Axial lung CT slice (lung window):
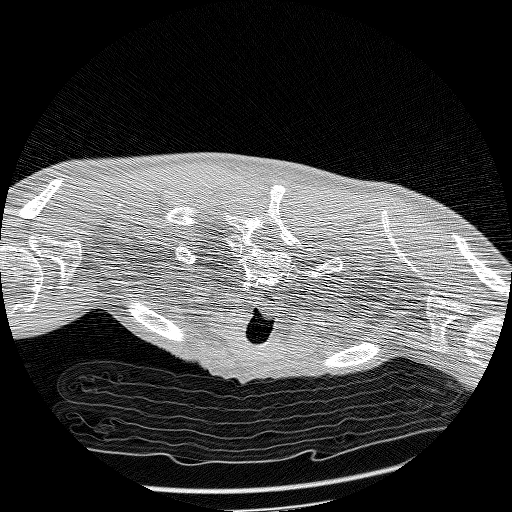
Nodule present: no